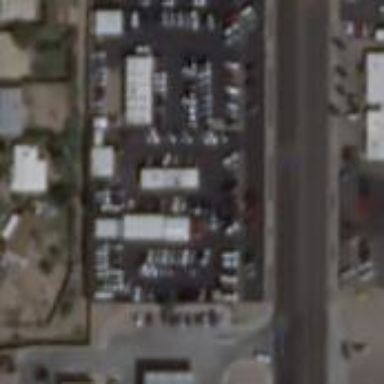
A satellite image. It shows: Shop that sells cars.